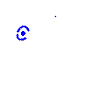
Particle: electron